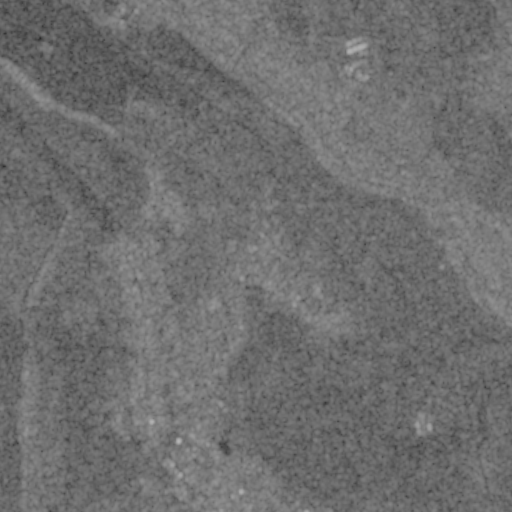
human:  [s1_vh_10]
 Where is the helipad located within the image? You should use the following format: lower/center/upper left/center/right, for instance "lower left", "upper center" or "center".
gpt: The helipad is located in the upper right of the image.
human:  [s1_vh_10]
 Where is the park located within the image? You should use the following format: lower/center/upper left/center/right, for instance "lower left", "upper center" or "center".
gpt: The park is located in the lower left of the image.
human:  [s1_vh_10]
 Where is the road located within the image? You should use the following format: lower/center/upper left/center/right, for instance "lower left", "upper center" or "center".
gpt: There is no road in the image.

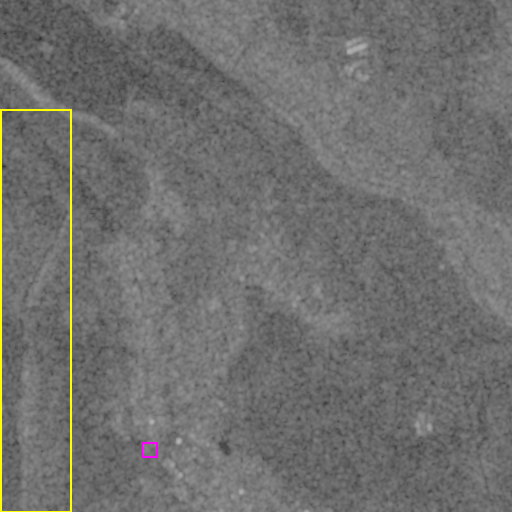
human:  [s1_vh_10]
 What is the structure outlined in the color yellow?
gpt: The structure outlined in yellow is a crop field.
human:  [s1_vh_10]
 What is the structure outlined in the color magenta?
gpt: The structure outlined in magenta is a park.
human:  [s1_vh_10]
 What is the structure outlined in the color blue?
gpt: There is no blue outline.